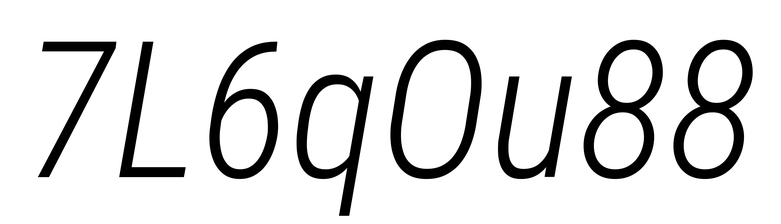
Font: Roboto-Italic_Condensed_Light_Italic